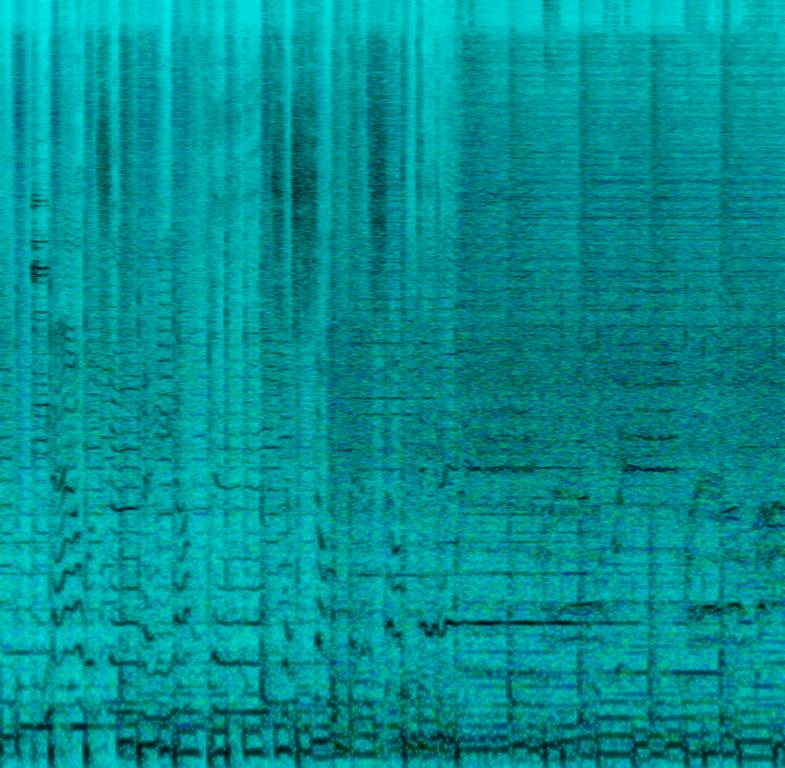
The Rock song features wide harmonizing male vocals singing over wide electric guitar chord progression, punchy snare and kick hits, shimmering cymbals and groovy bass. At the very beginning of the loop there is a flat male vocal singing over echoing electric guitar melody and less energetic drums, after which the previously mentioned chorus starts. It sounds energetic and uplifting.